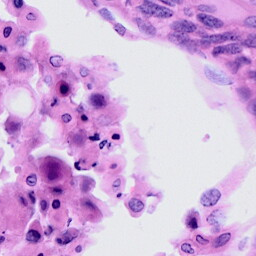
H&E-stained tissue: Cervix